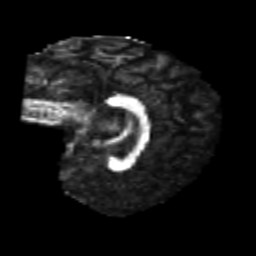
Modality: FA
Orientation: sagittal
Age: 25
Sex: female
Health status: healthy
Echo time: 0.074 s